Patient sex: M
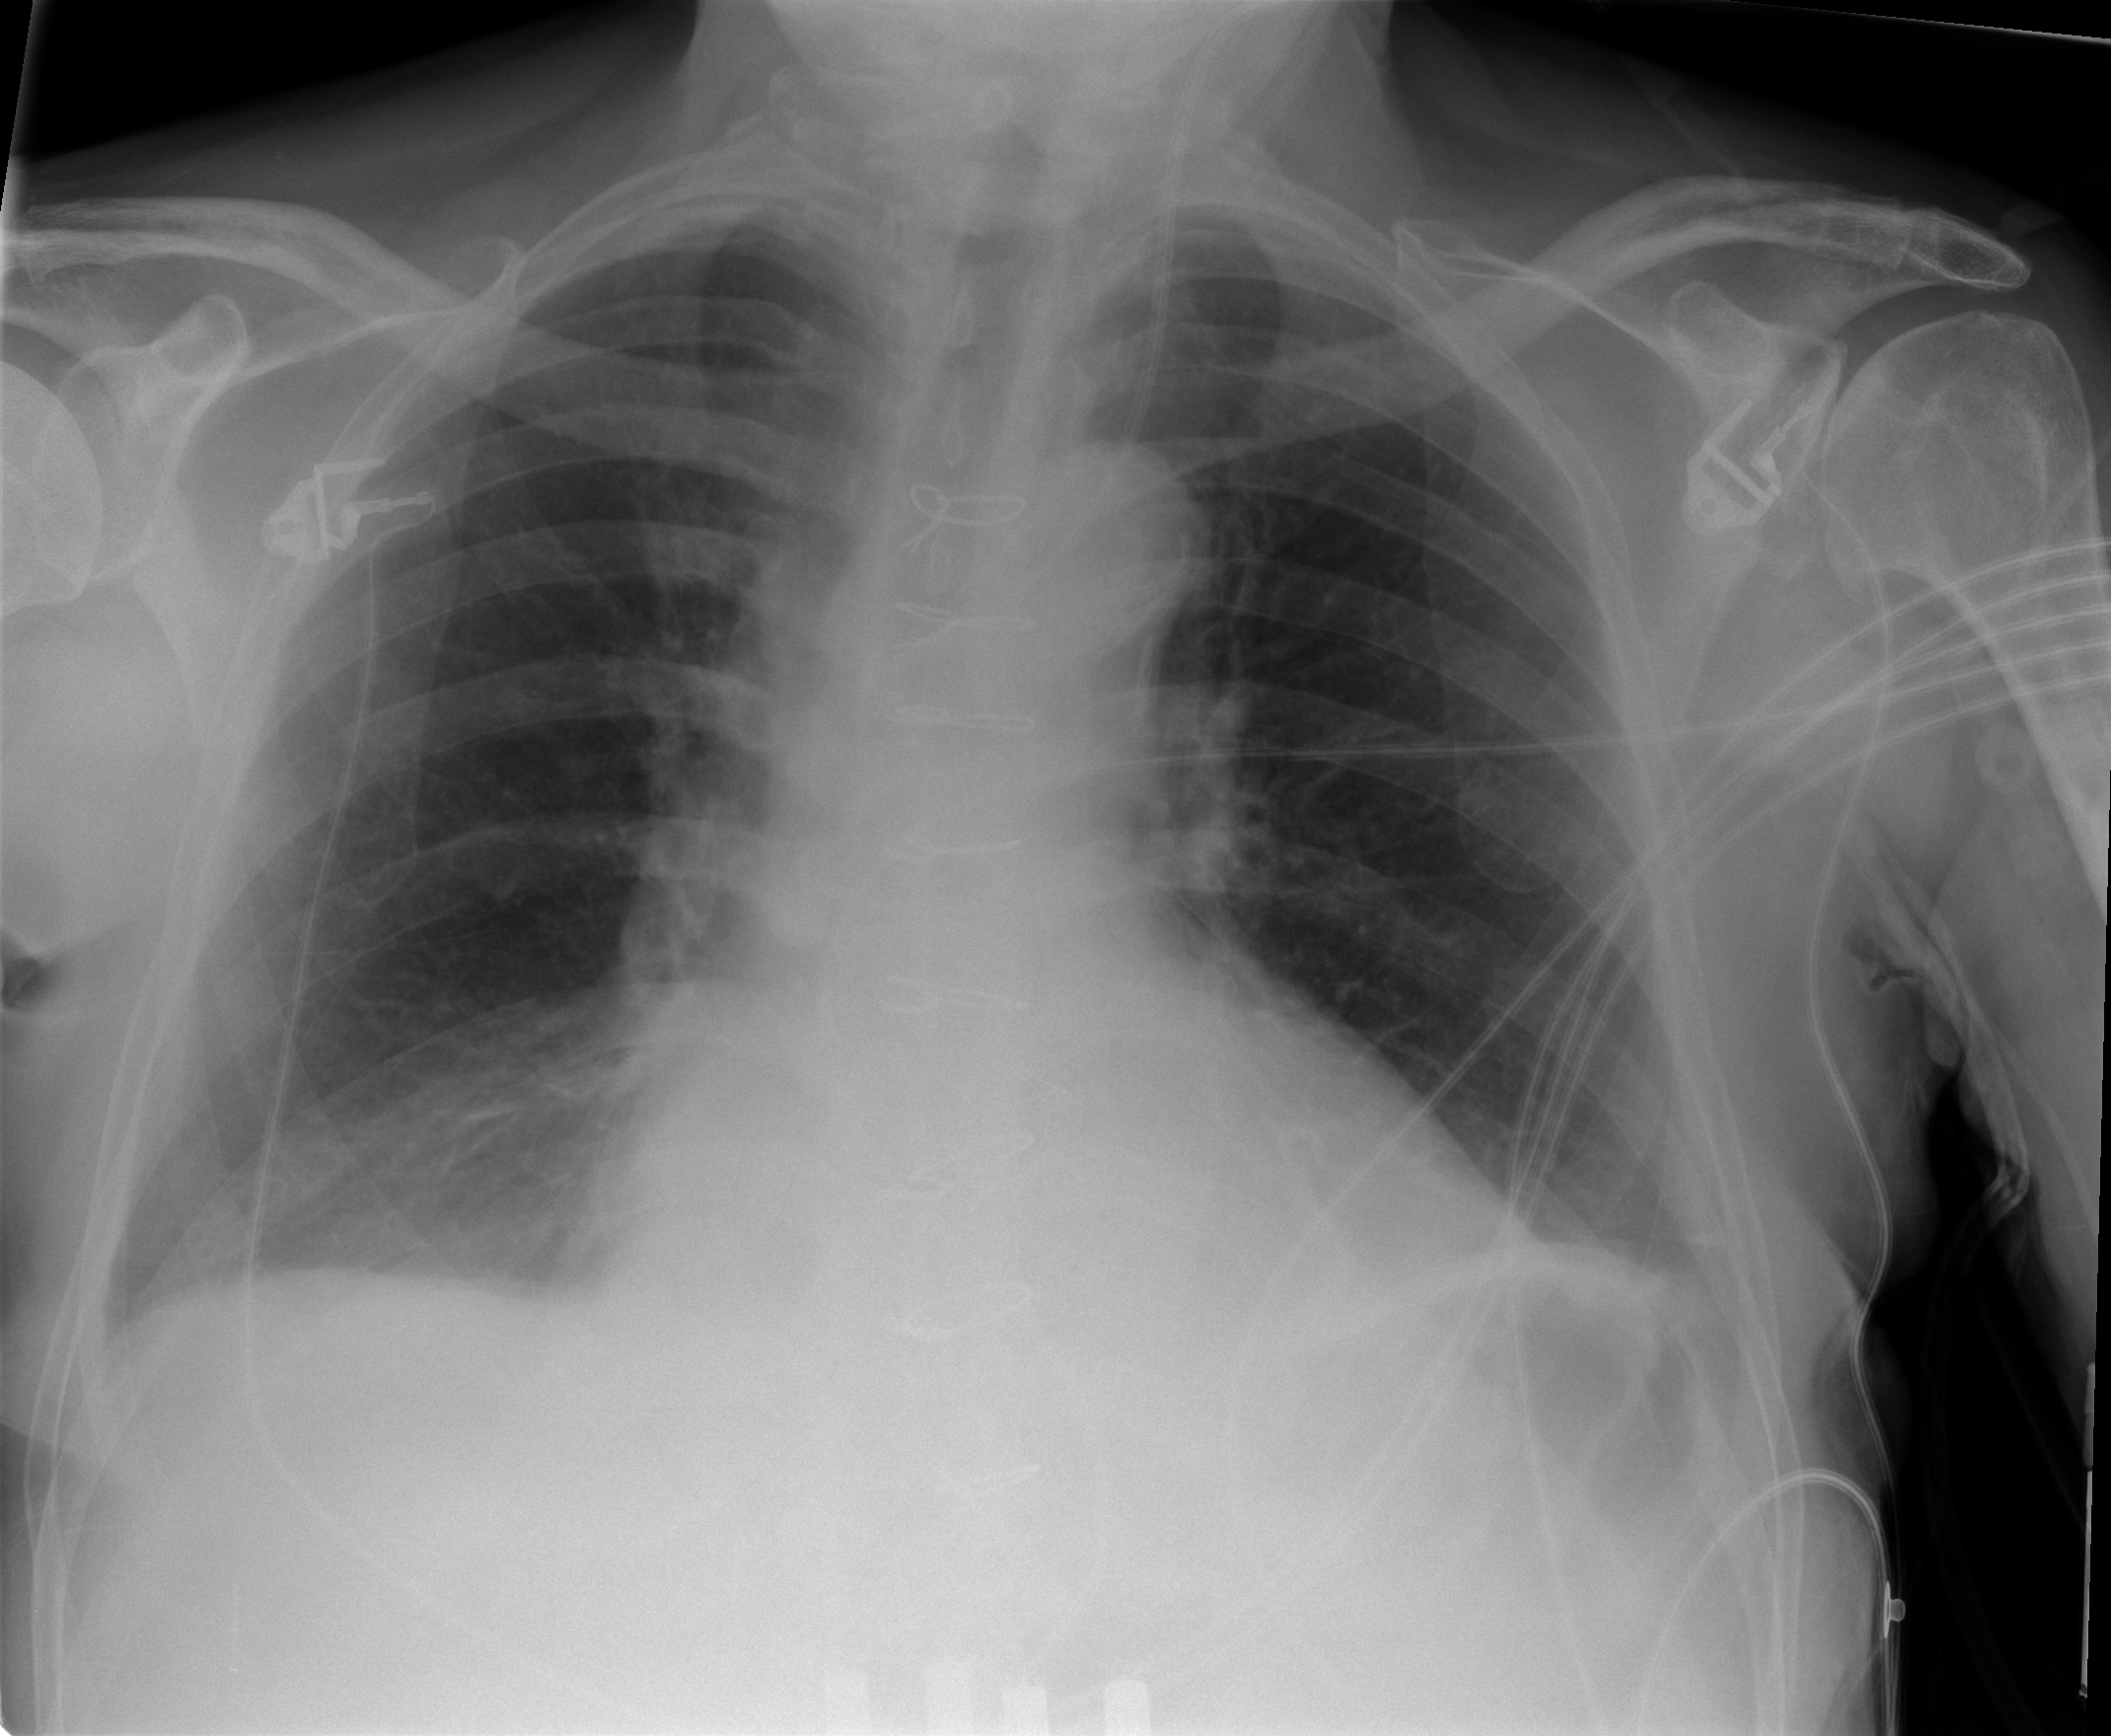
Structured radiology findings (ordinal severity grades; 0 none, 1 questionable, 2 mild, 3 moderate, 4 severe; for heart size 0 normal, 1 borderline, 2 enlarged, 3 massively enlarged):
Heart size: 0
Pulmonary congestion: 0
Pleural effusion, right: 0
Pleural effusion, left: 0
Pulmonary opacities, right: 0
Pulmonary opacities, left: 0
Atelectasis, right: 2
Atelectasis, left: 2